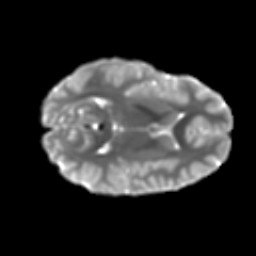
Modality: T2w
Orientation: axial
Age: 13
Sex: female
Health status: ill
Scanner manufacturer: ge
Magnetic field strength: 3 T
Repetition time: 6.752 s
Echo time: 0.079 s